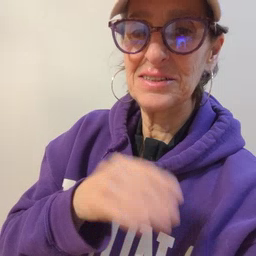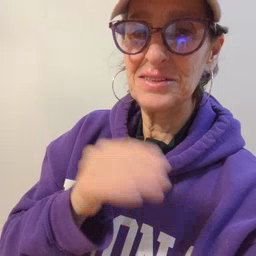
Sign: flower